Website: home-depot
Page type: delivery-shipping
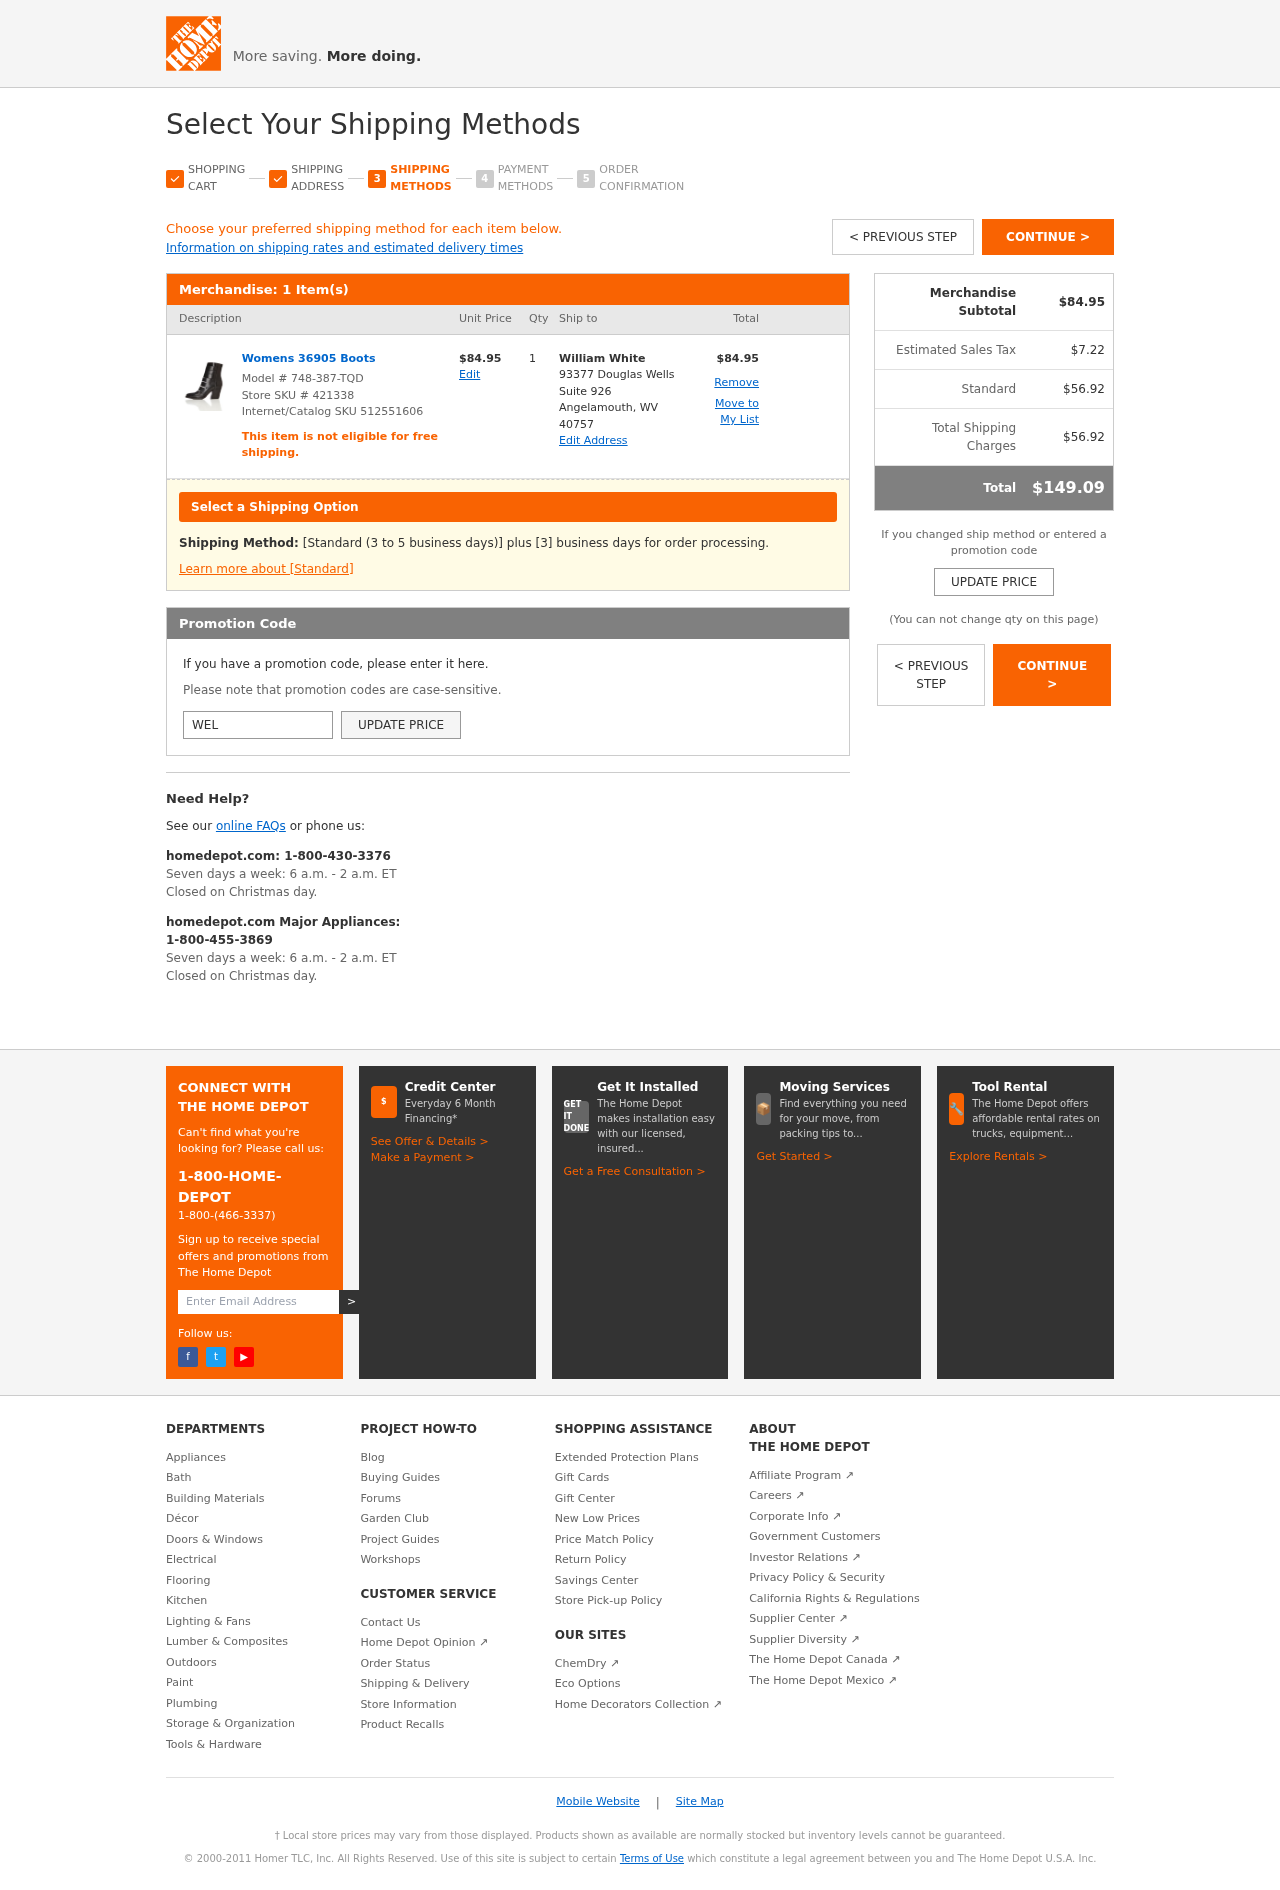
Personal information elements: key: PII_CITY_STATE_ZIP
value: Angelamouth, WV 40757
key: PII_FULLNAME
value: William White
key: PII_PROMO_CODE
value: WELCOME09
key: PII_STREET
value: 93377 Douglas Wells Suite 926
Product elements: key: PRODUCT1_NAME
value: Womens 36905 Boots
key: PRODUCT1_PRICE
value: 84.95
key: PRODUCT1_QUANTITY
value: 1
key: PRODUCT_MODEL_NUMBER
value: Model # 748-387-TQD
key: PRODUCT1_LINE_TOTAL
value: $84.95
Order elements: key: ORDER_NUM_ITEMS
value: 1 Item(s)
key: ORDER_SUBTOTAL
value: $84.95
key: ORDER_TAX
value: $7.22
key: ORDER_SHIPPING_COST
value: $56.92
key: ORDER_SHIPPING_TOTAL
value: $56.92
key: ORDER_TOTAL
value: $149.09
Other elements: key: STORE_SKU
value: Store SKU # 421338
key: INTERNET_SKU
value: Internet/Catalog SKU 512551606